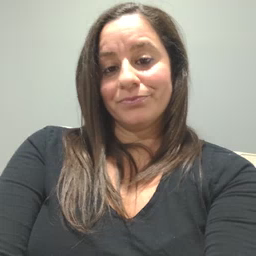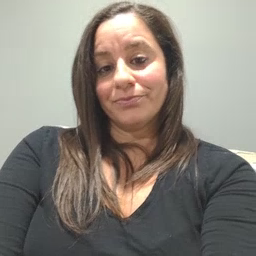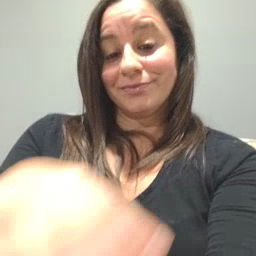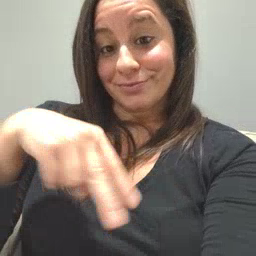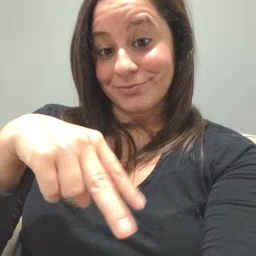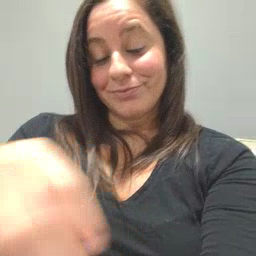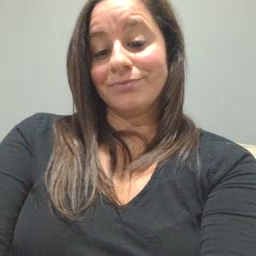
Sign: dance